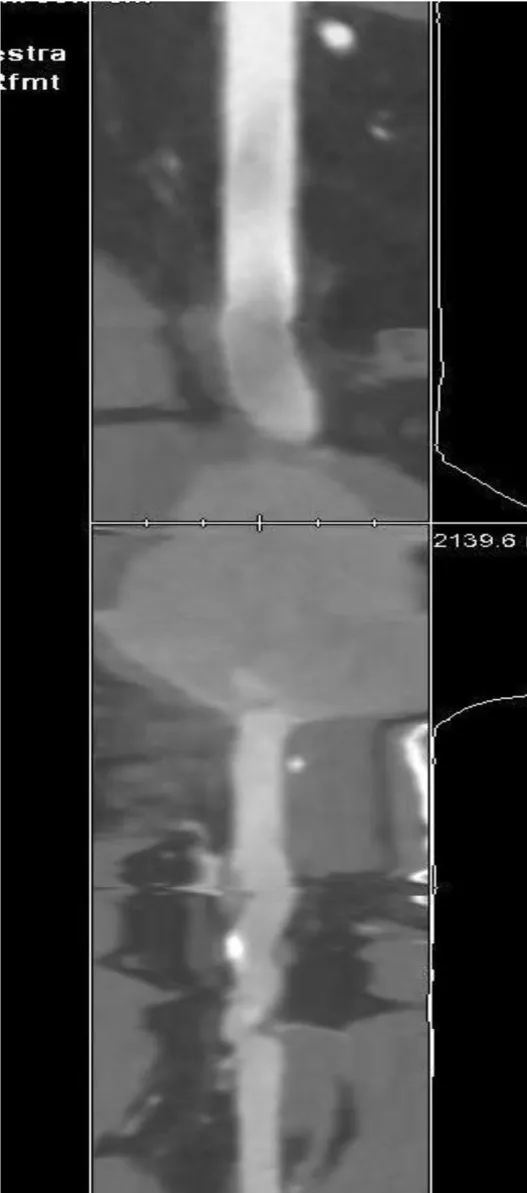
Describes the presence of pseudoaneurysm at the level of the left branch of the bifemoral aorto-by-pass. Better displayed in the coronal view.
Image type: radiology (ct)